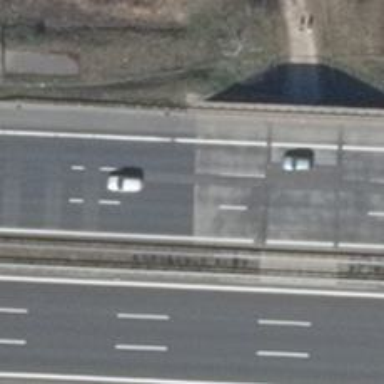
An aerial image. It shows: Asphalt bridge over motorway.